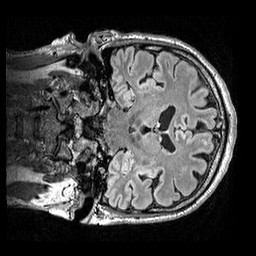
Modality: FLAIR
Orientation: coronal
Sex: male
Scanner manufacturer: siemens
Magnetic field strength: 3 T
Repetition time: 5 s
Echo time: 0.395 s